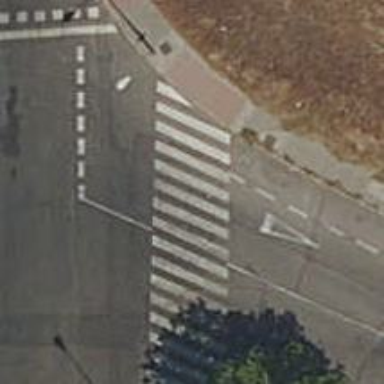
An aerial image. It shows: Marked road crossing.